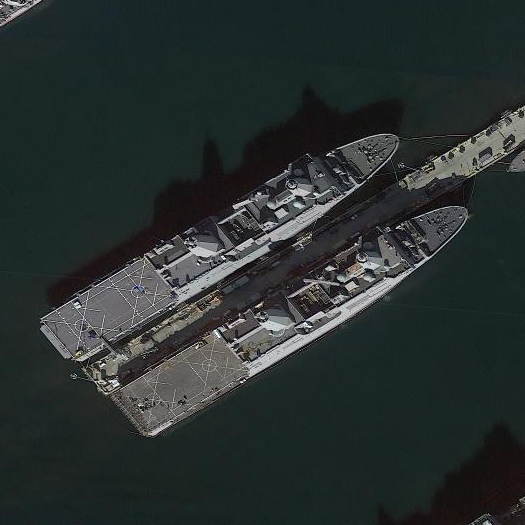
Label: combat